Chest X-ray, PA view. Patient: 23 years old, sex M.
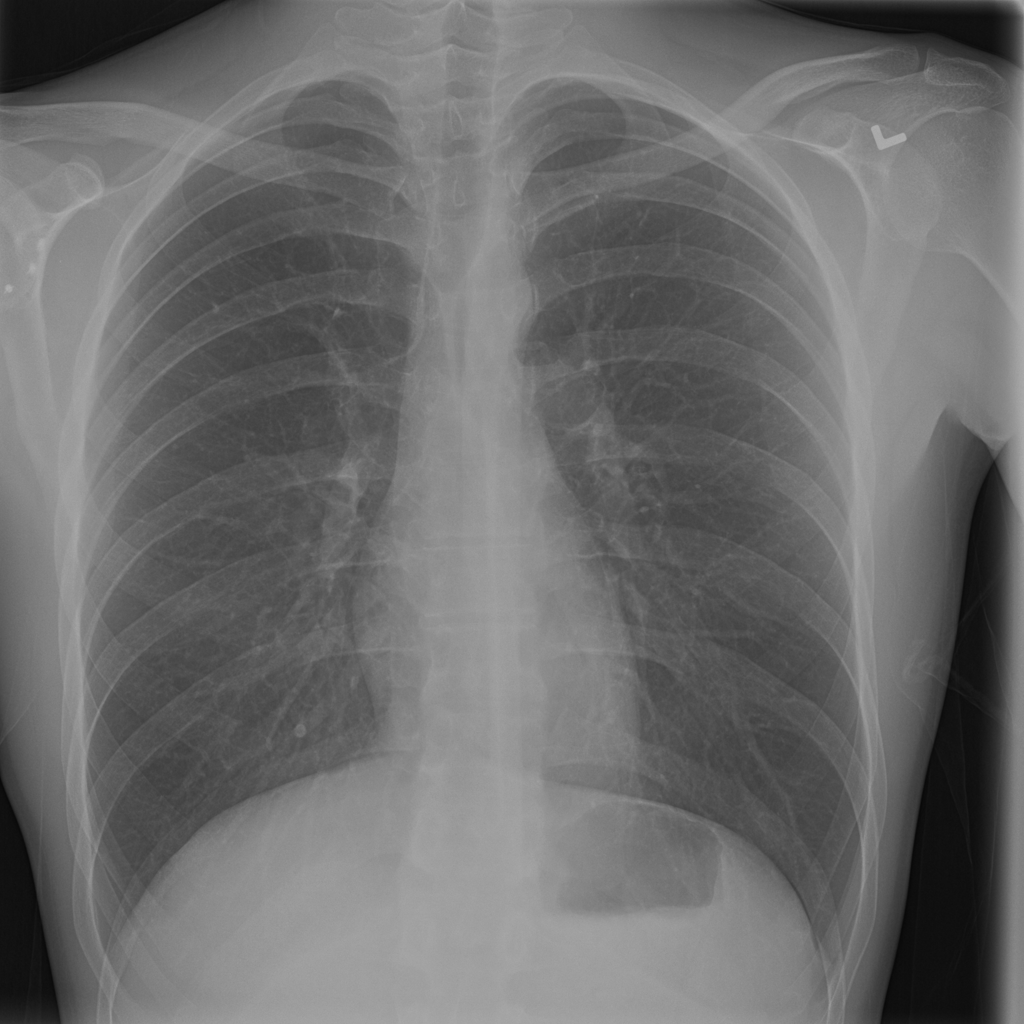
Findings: No Finding